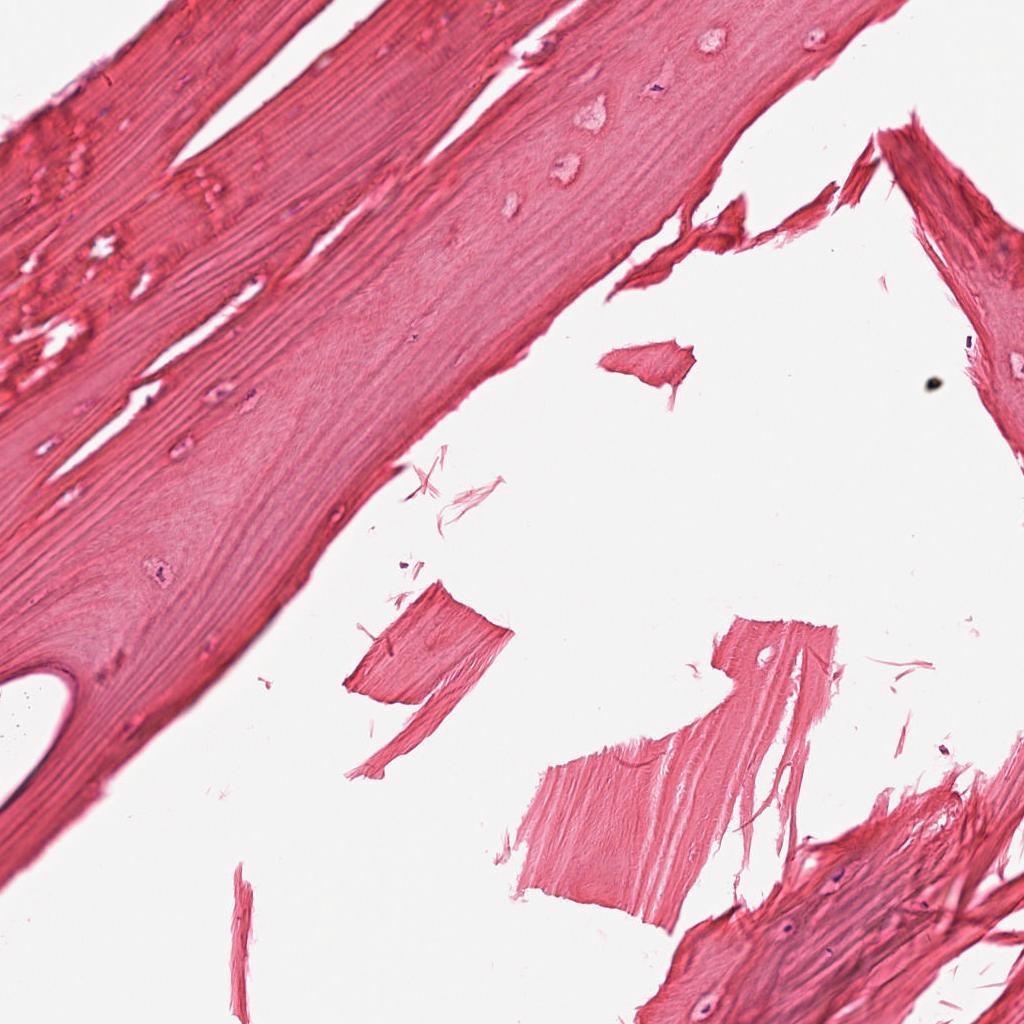
Label: Non-Tumor